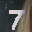
Label: 7